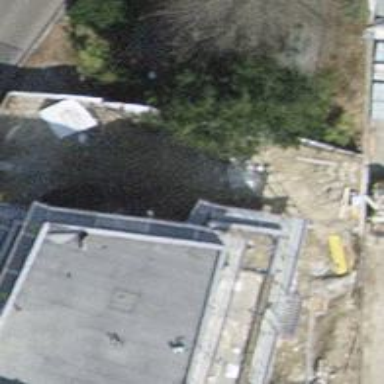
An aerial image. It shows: Set of concrete steps.